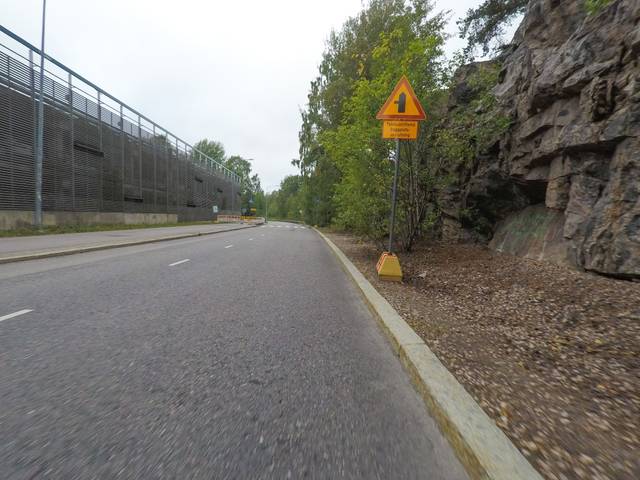
Region: Finland
Coordinates: 60.231, 24.995